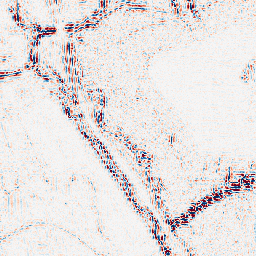
Category: wavelet
Decomposition family: wavelet_reverse_biorthogonal
Decomposition parameters: wavelet: rbio2.4
level: 2
Upsampling method: cubic_catmull_rom
Upsampling parameters: scale: 8
Upsampling scale: 8